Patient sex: M
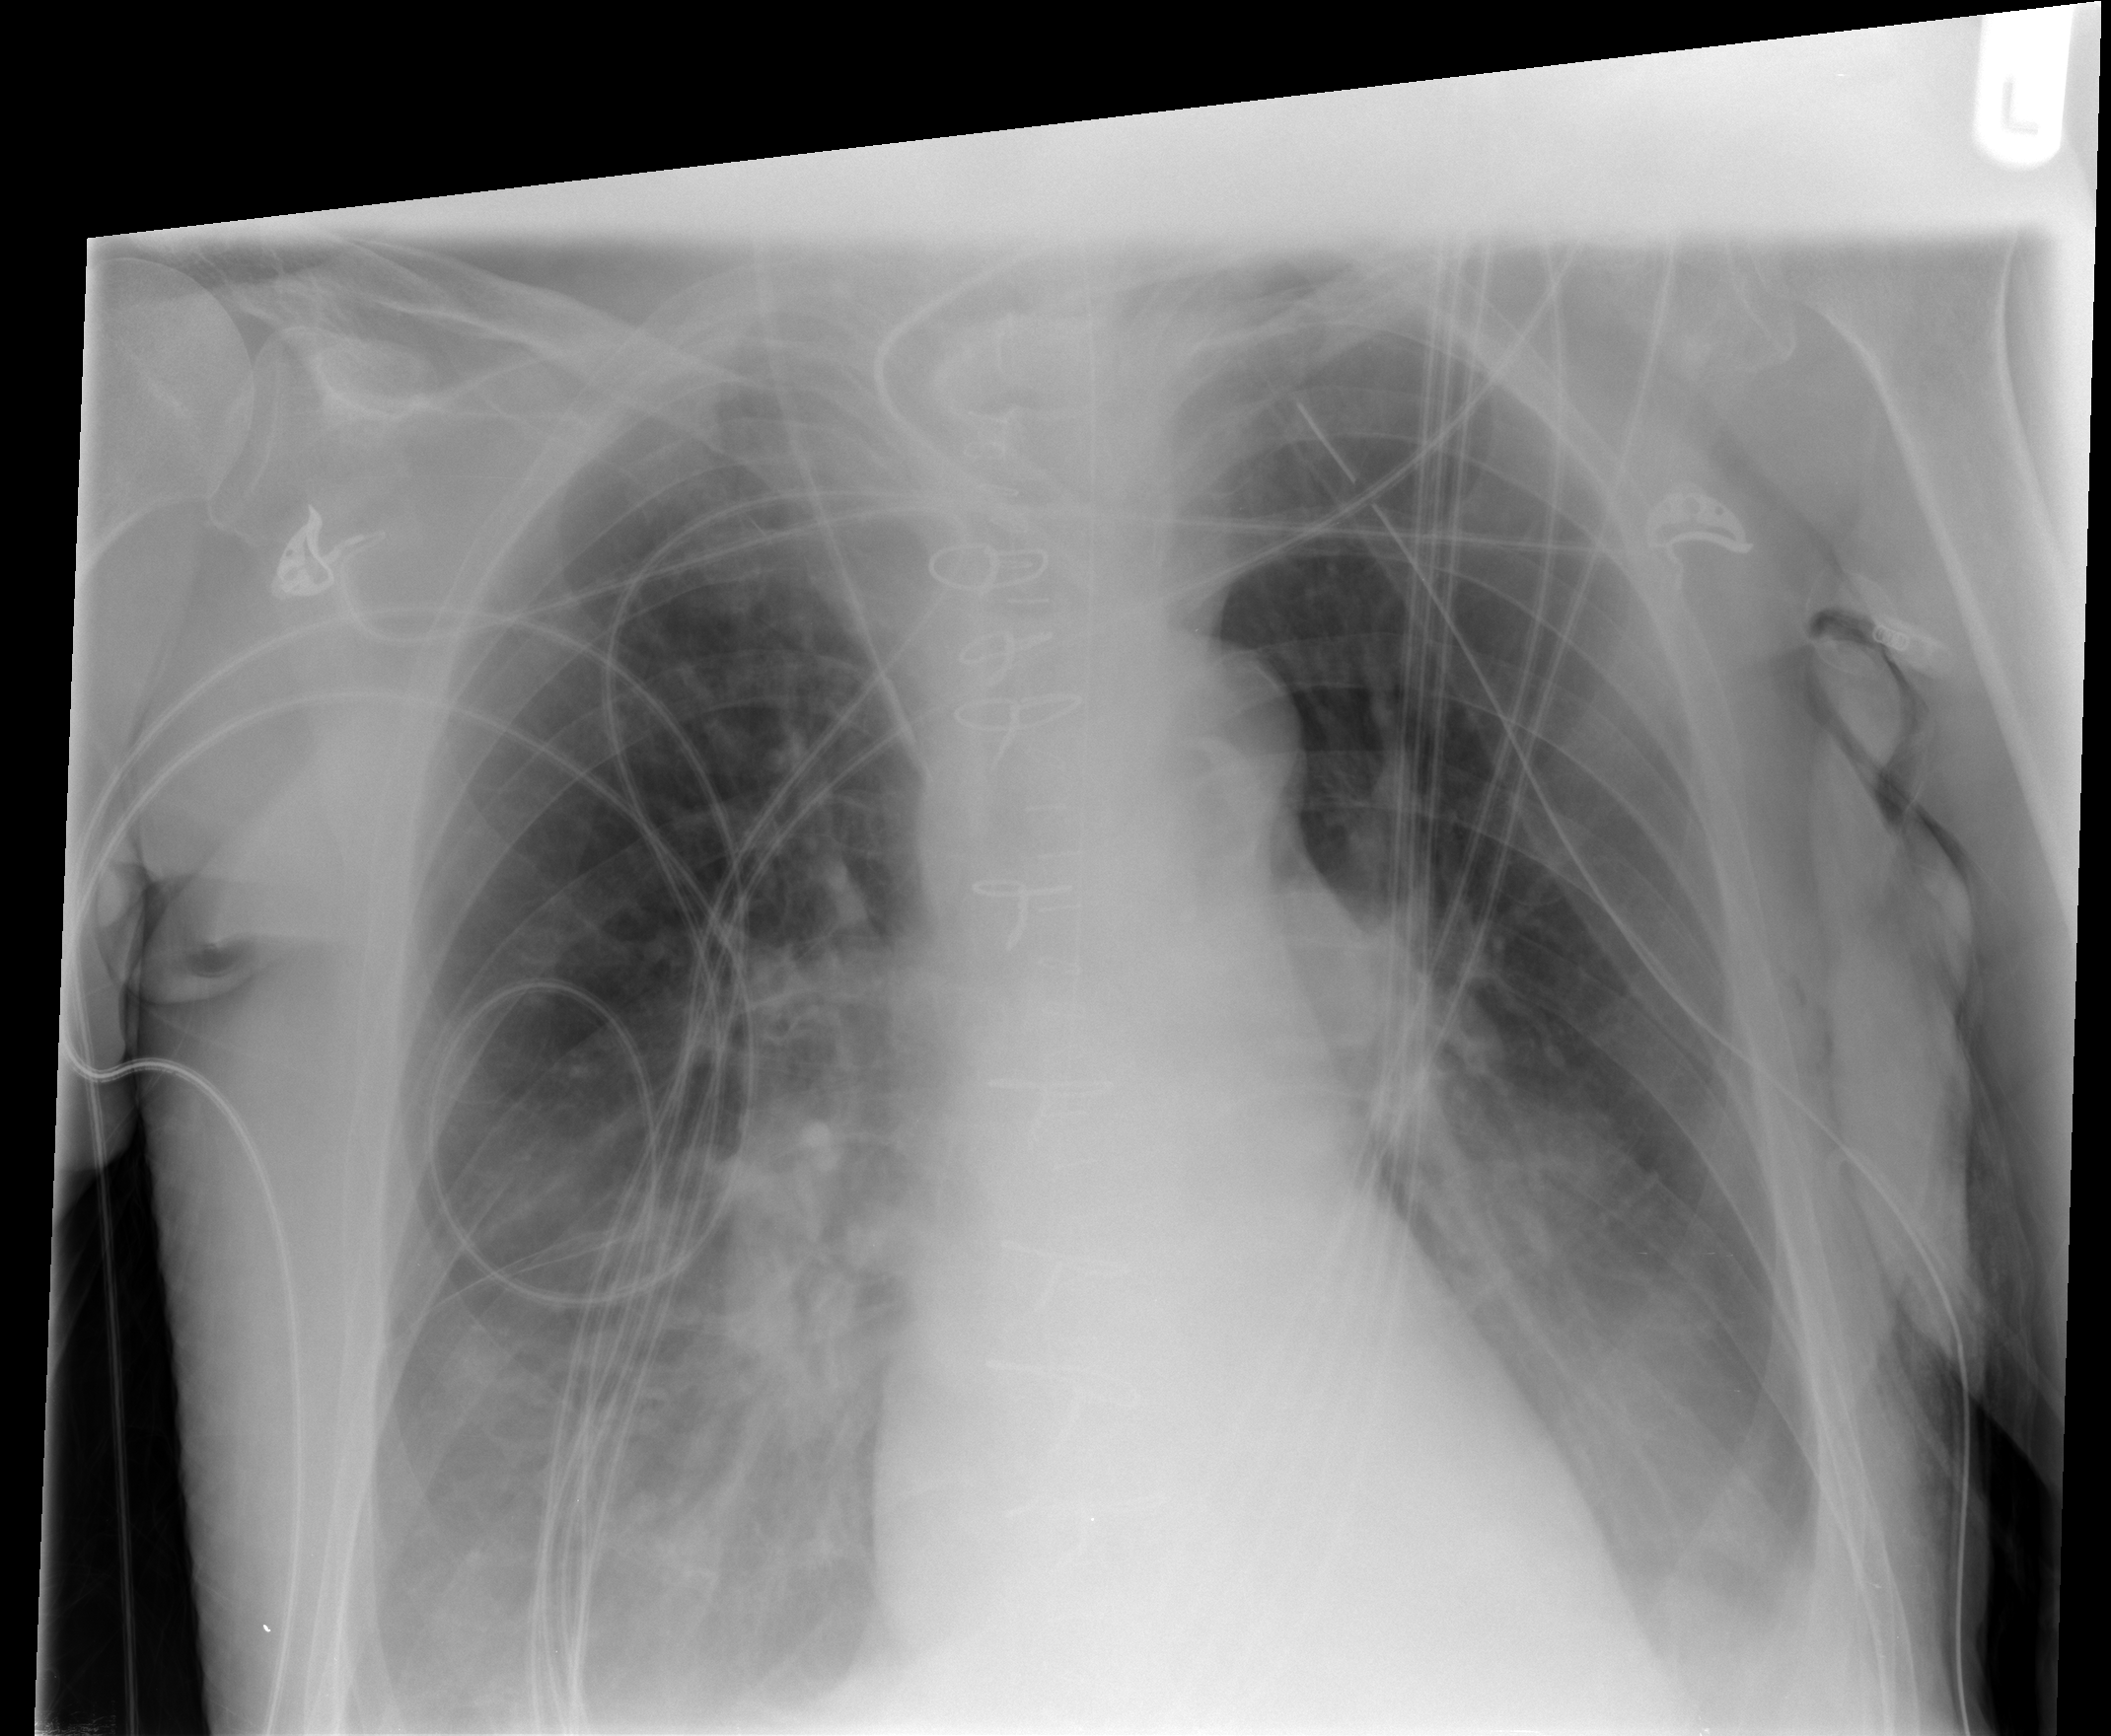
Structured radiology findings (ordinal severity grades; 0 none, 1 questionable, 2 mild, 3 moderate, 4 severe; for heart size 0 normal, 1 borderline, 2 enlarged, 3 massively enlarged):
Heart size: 0
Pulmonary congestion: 0
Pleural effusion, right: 0
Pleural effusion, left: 2
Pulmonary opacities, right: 0
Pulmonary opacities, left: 0
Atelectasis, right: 0
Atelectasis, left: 0